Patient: sex F, age 58
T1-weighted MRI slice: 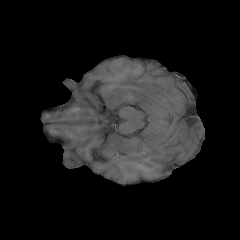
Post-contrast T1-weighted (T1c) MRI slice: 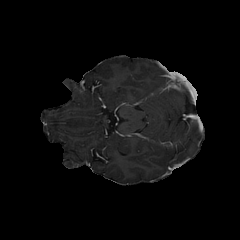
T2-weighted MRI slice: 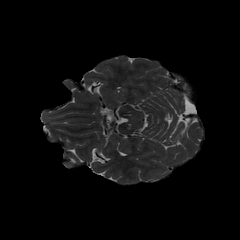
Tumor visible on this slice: no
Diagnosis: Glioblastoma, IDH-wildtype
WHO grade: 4